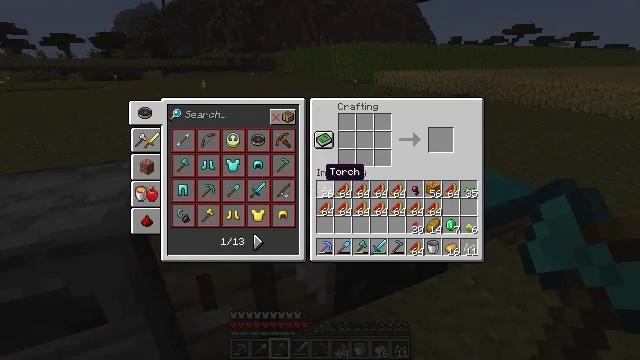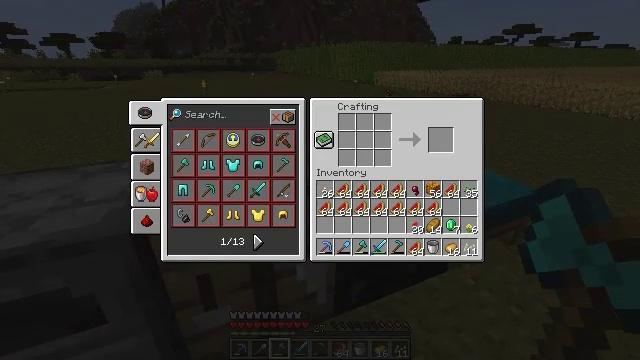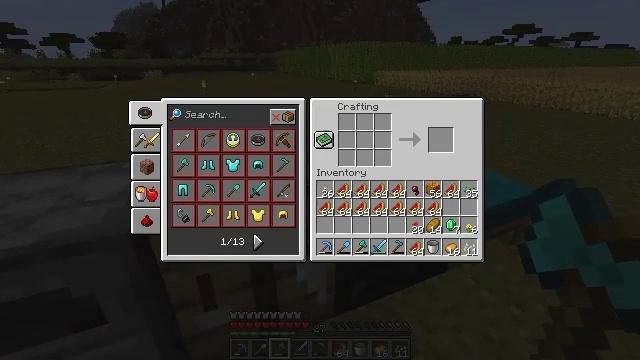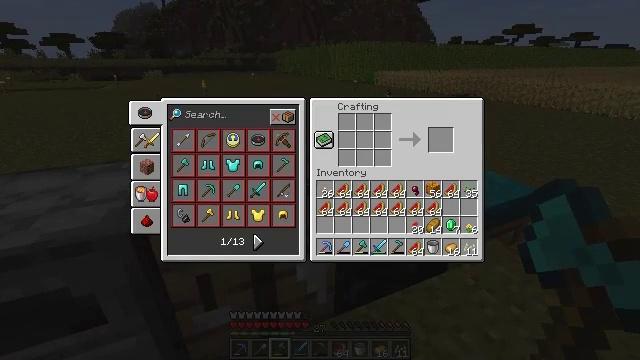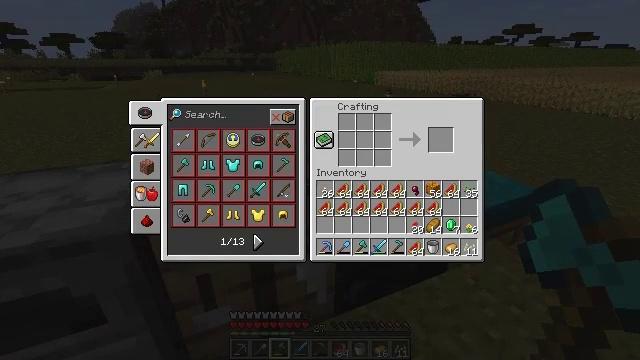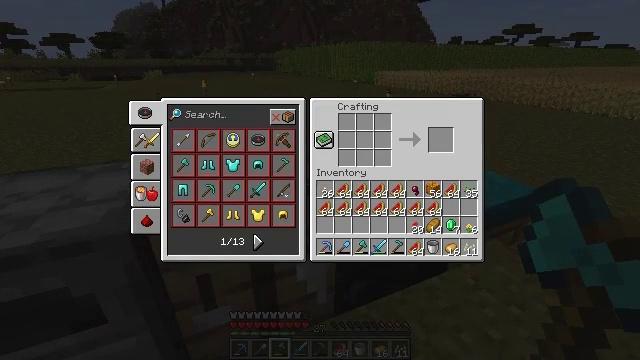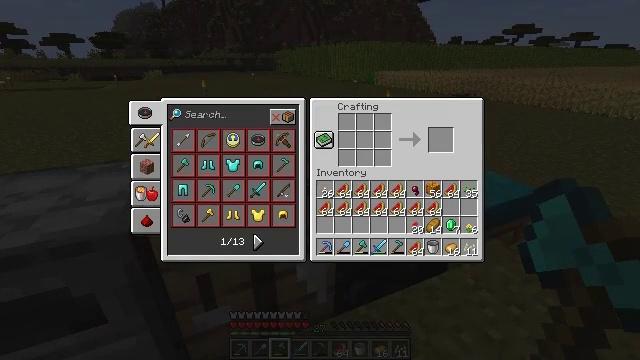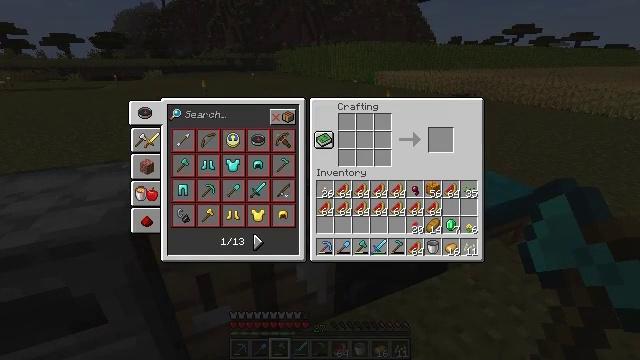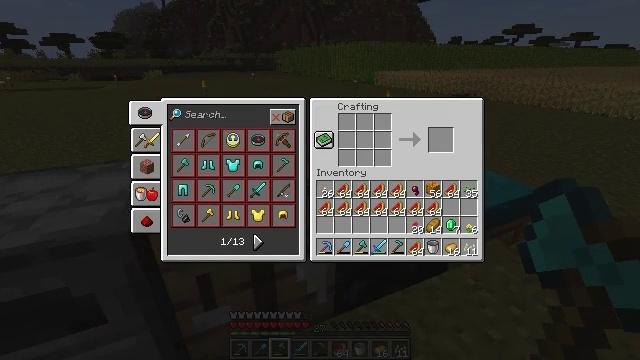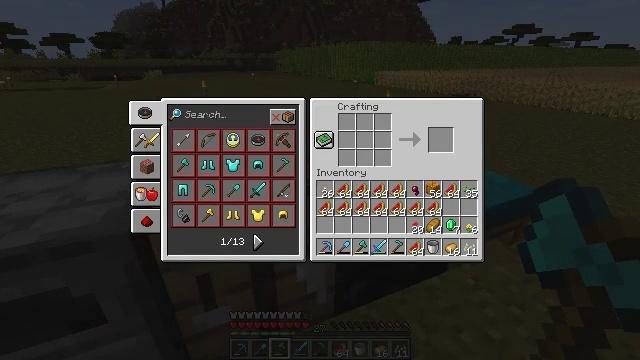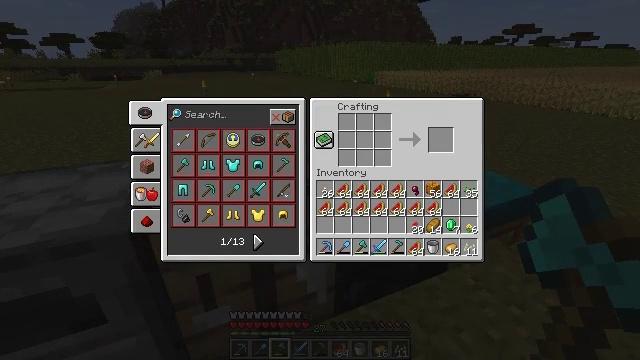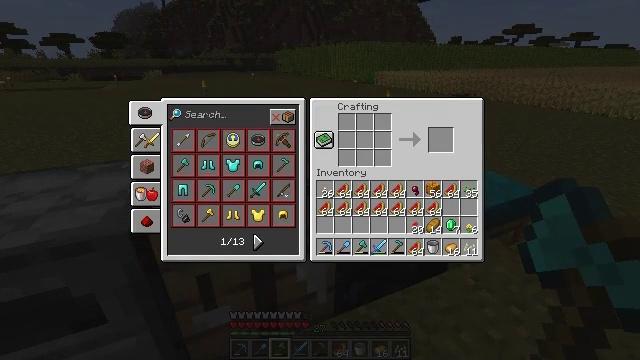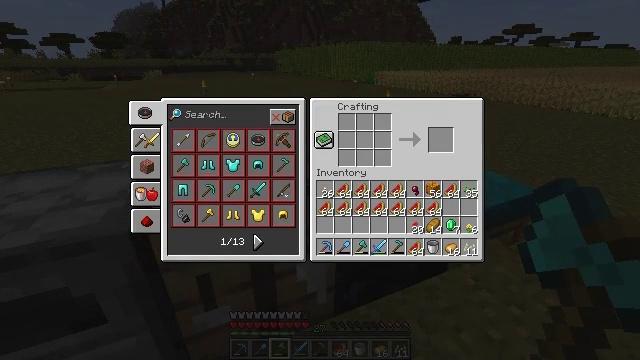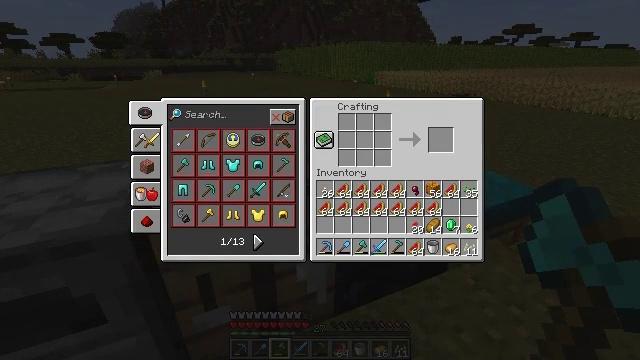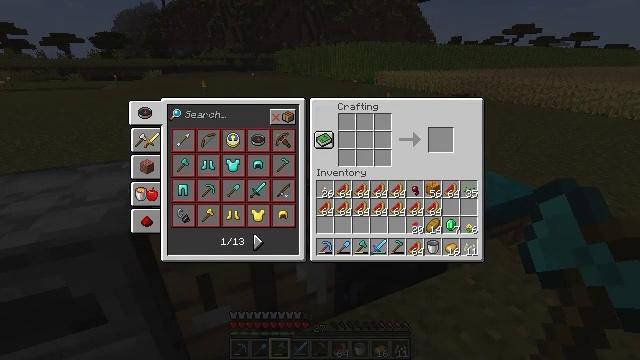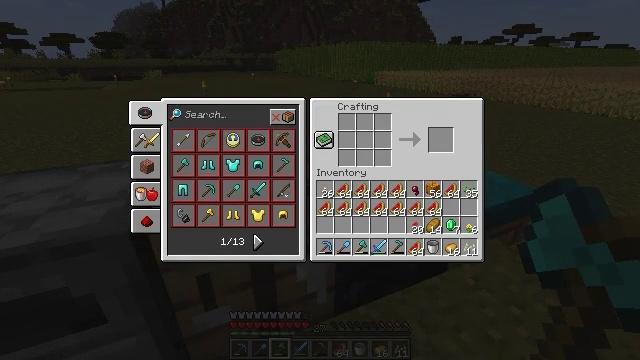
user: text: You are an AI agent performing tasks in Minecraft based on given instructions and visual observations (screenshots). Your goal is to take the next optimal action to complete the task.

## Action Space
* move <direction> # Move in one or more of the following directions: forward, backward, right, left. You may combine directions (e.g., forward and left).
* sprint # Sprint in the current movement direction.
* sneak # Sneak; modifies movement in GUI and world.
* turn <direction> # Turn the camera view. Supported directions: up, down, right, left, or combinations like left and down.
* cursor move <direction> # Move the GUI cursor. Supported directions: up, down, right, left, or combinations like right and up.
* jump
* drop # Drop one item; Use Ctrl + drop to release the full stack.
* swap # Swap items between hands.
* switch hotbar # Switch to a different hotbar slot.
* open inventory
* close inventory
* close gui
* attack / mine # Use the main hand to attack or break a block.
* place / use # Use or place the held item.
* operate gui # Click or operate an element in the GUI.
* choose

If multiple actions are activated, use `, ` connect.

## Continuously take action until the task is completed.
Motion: motion action
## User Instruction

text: Combine melon slices to craft a melon.
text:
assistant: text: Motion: no_op
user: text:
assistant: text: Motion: no_op
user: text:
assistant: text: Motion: no_op
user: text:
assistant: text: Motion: no_op
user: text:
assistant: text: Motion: no_op
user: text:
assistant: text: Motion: no_op
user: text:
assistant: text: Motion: no_op
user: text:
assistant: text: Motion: no_op
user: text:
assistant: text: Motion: cursor move right
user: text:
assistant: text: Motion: no_op
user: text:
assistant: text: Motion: cursor move right
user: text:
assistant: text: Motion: cursor move right
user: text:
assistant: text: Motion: cursor move right
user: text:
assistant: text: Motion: no_op
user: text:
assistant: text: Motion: no_op
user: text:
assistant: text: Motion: no_op
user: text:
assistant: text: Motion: no_op
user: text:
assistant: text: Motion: no_op
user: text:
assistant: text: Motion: no_op
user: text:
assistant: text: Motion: no_op
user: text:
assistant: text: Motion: no_op
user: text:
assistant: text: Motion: no_op
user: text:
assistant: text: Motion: no_op
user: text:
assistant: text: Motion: no_op
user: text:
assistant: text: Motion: no_op
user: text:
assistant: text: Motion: no_op
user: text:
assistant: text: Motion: no_op
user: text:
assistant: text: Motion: sneak
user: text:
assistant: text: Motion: sneak
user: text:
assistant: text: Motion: sneak